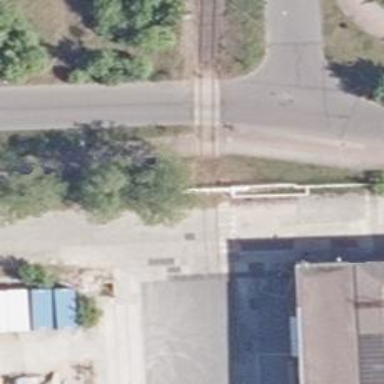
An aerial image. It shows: Level crossing along the railway.